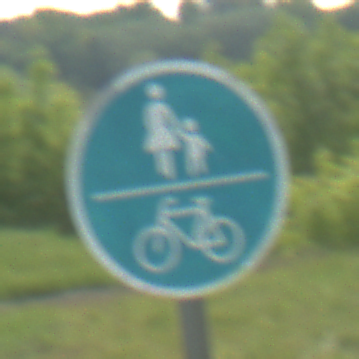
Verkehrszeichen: GemeinsamerGehUndRadweg
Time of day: MorningAfternoon
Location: Outdoor (Nature)
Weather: PartlyCloudy
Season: NotSpecified
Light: Natural